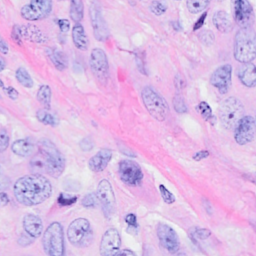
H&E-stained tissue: Breast